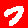
Digit: 7